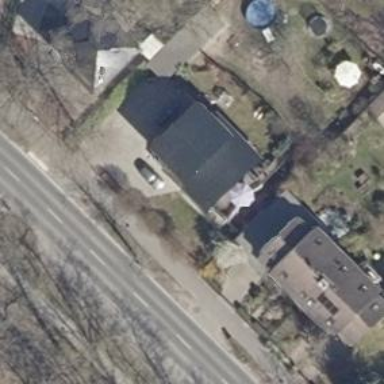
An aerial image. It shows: Gabled roof house.